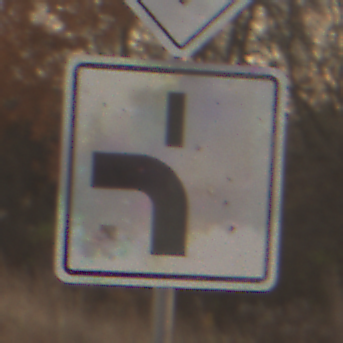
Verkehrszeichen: VerlaufVorfahrtsstrasse5
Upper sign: Vorfahrtsstrasse
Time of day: SunriseSunset
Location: Outdoor (Nature)
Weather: PartlyCloudy
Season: NotSpecified
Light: Natural